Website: ulta-beauty
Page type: billing-address
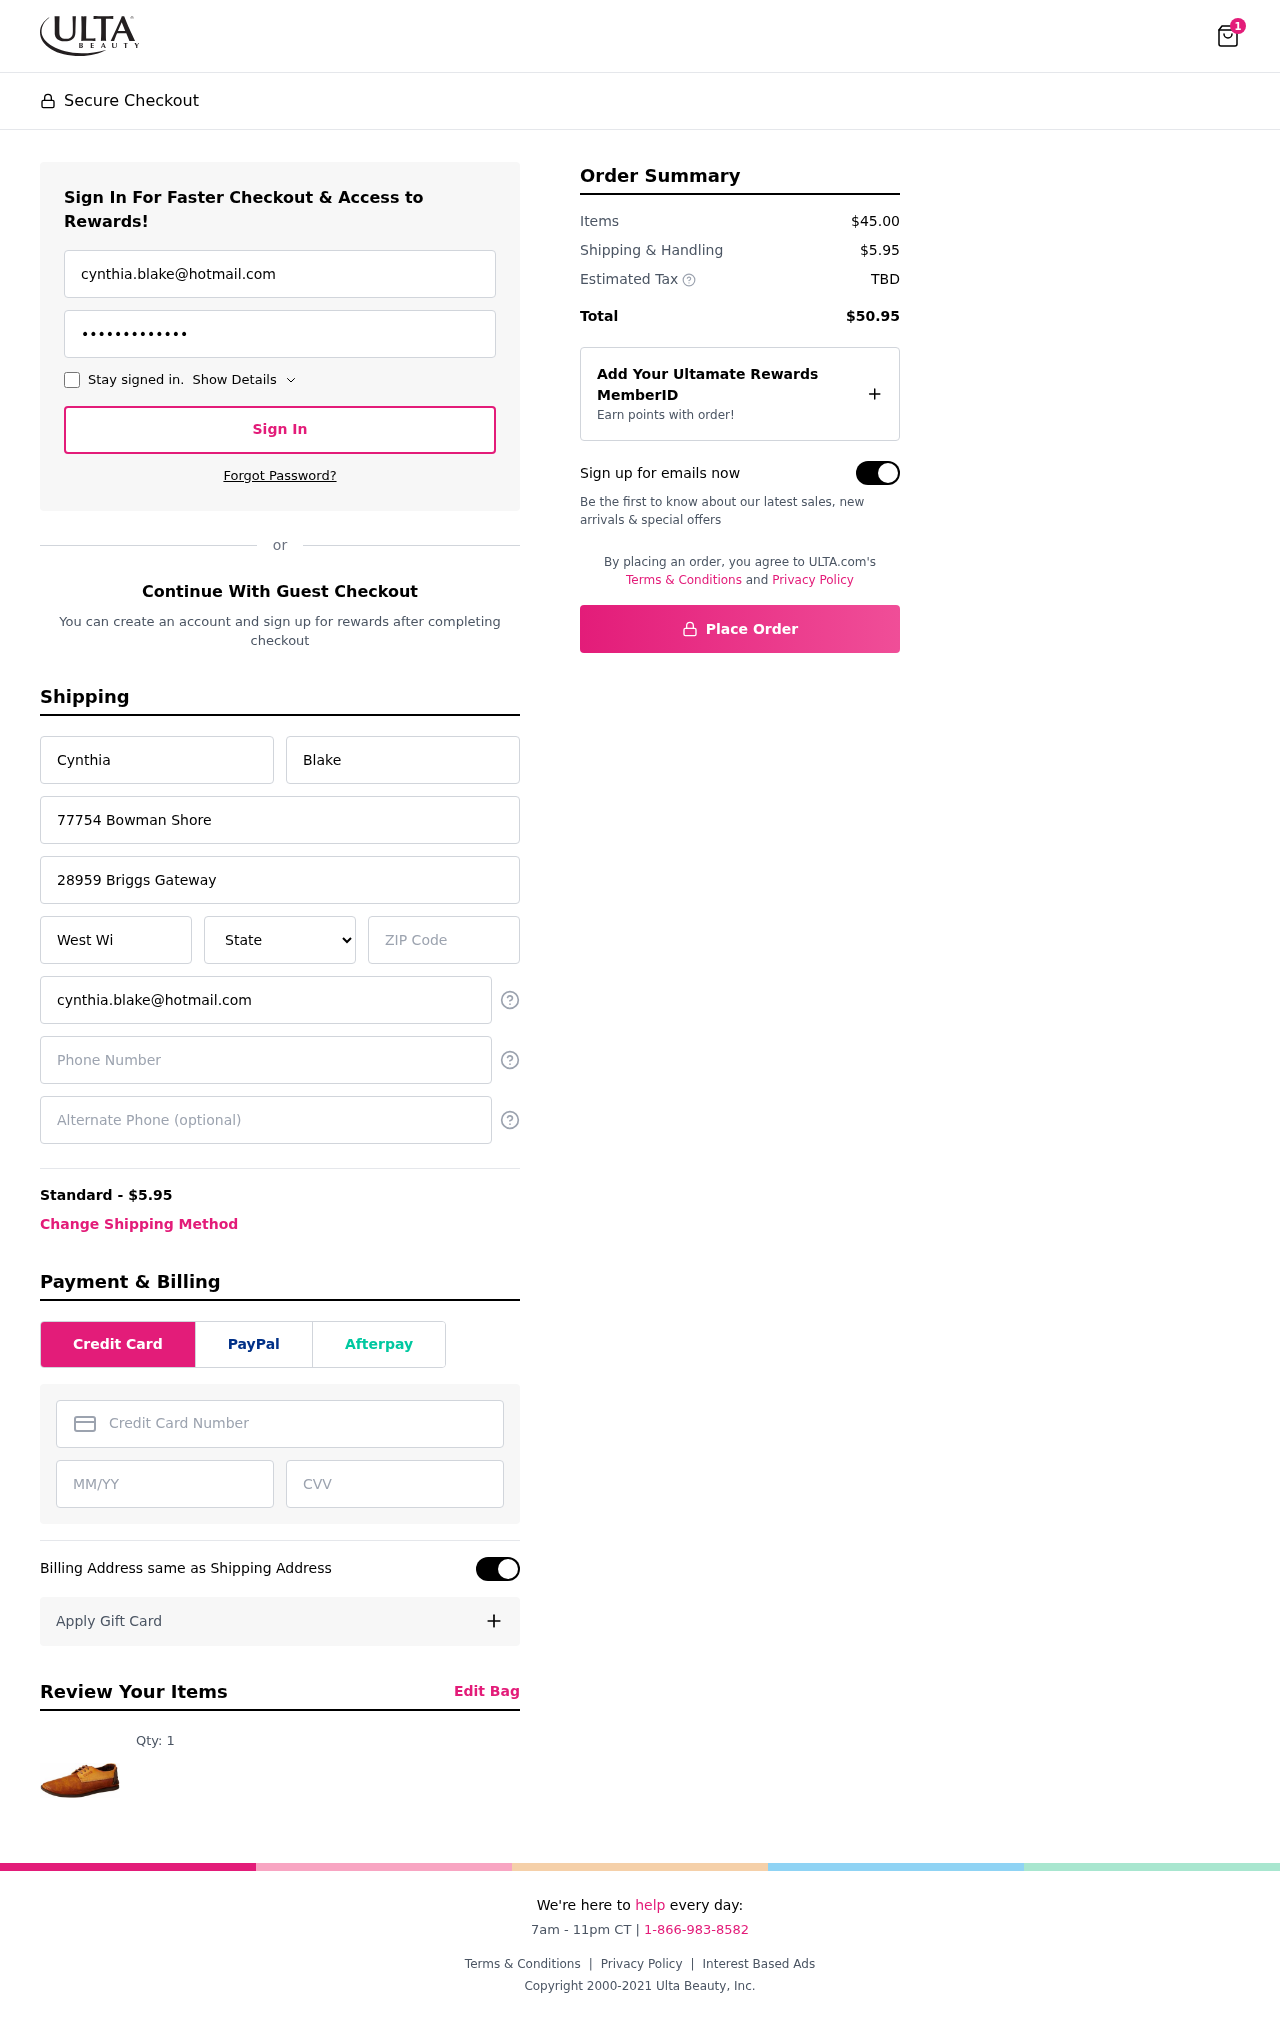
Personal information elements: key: PII_STATE
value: Louisiana
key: PII_EMAIL
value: cynthia.blake@hotmail.com
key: PII_FIRSTNAME
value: Cynthia
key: PII_LASTNAME
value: Blake
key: PII_STREET
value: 77754 Bowman Shore
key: PII_STREET2
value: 28959 Briggs Gateway
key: PII_CITY
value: West William
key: PII_POSTCODE
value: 17735
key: PII_PHONE
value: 9128044210
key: PII_CARD_NUMBER
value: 3711 0042 4970 316
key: PII_CARD_EXPIRY
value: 09/30
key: PII_CARD_CVV
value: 0150
Product elements: key: PRODUCT1_QUANTITY
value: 1
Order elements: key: ORDER_NUM_ITEMS
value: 1
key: ORDER_SHIPPING_COST
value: $5.95
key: ORDER_SUBTOTAL
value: $45.00
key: ORDER_TOTAL
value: $50.95